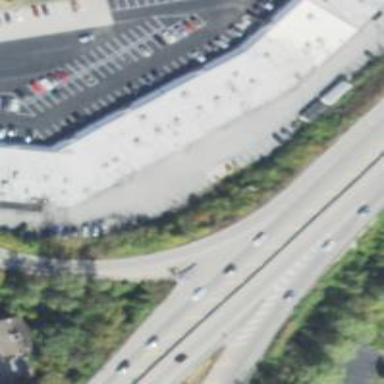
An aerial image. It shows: Trunk link highway.